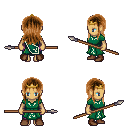
a pixel art fantasy rpg character, female body template, human, tanned skin, sash dress, magenta pants, brown unkempt hairstyle, gold tiara, brown shoes, spear, four views (front, back, left, right), 2x2 character sprite sheet, small pixel art, hard edges, no anti-aliasing